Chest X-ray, AP view. Patient: 62 years old, sex F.
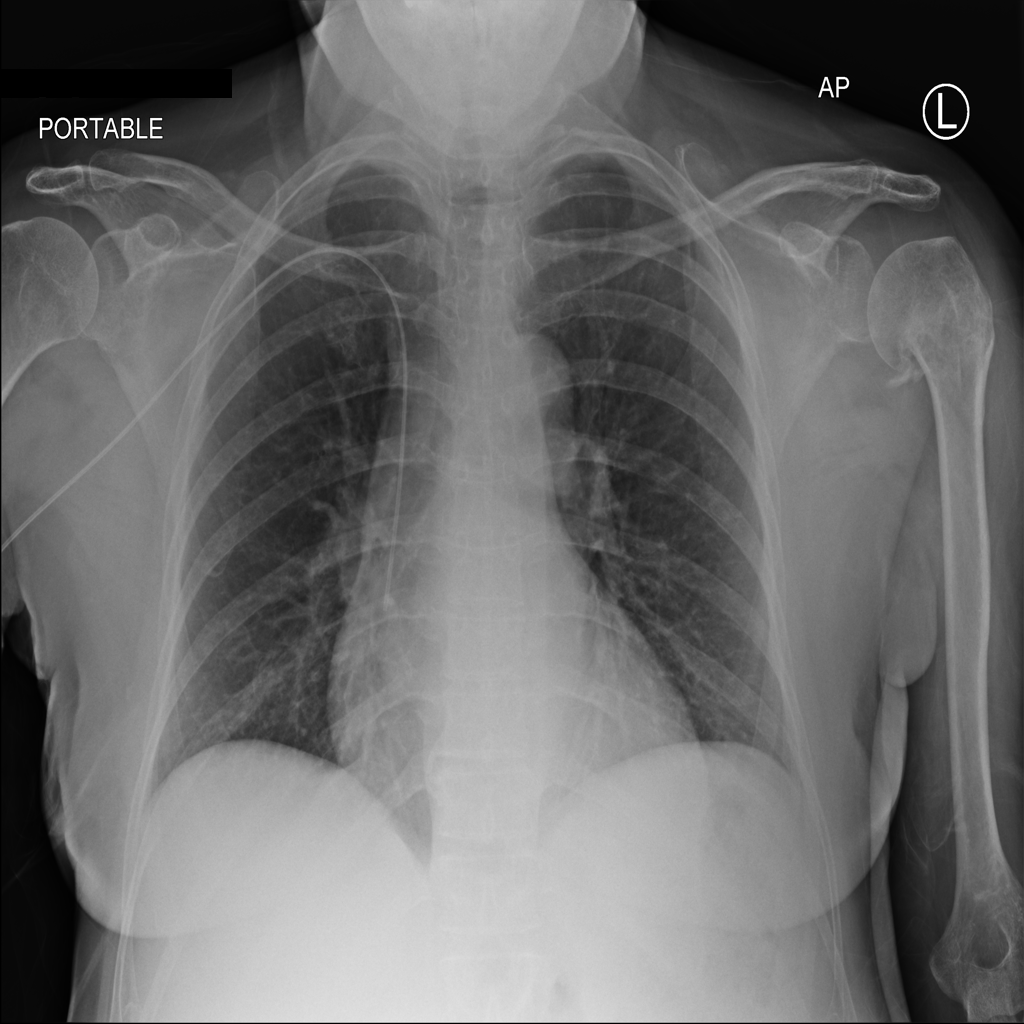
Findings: No Finding